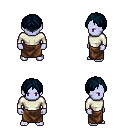
a pixel art fantasy rpg character, male body template, dark elf, purple skin, white long-sleeve shirt, robe skirt, raven parted hairstyle, four views (front, back, left, right), 2x2 character sprite sheet, small pixel art, hard edges, no anti-aliasing